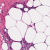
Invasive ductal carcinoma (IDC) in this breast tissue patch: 0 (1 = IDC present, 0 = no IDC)